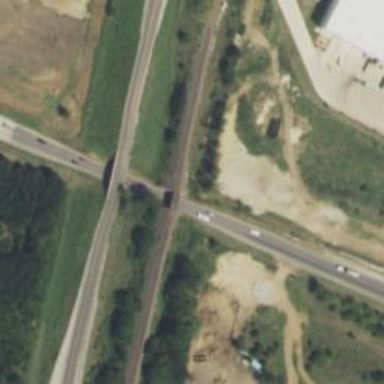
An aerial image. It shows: Trunk highway.